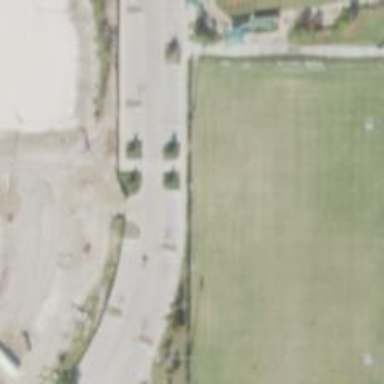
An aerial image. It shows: Soccer pitch for leisureland activities.